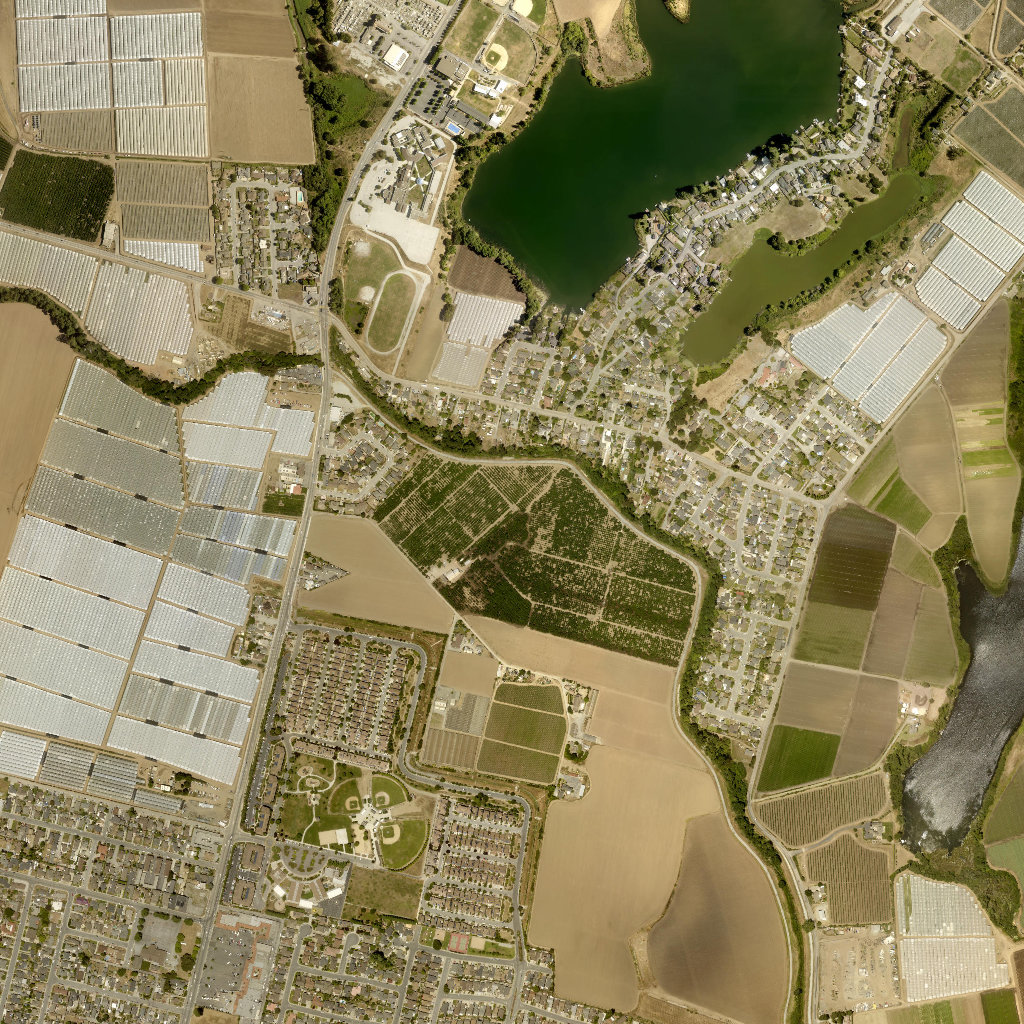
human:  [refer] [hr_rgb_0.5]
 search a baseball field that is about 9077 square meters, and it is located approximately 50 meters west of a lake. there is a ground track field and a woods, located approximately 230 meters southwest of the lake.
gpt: <box>[[46, 1, 53, 8, 0]]</box>